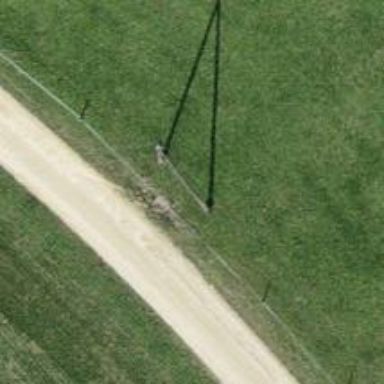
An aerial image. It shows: Power pole.